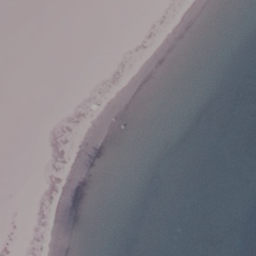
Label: beach